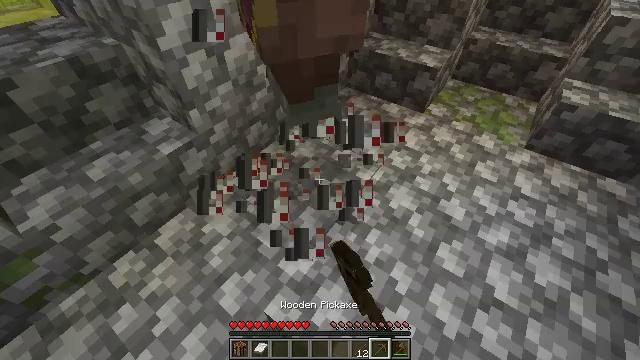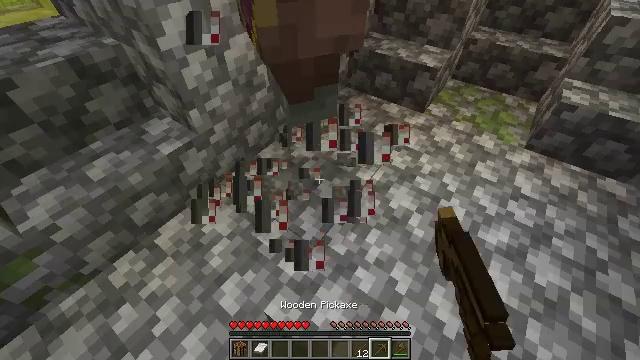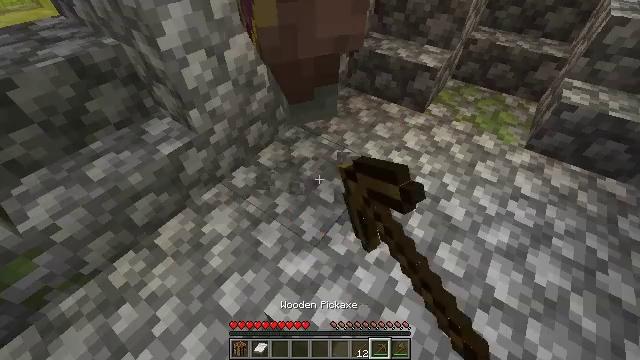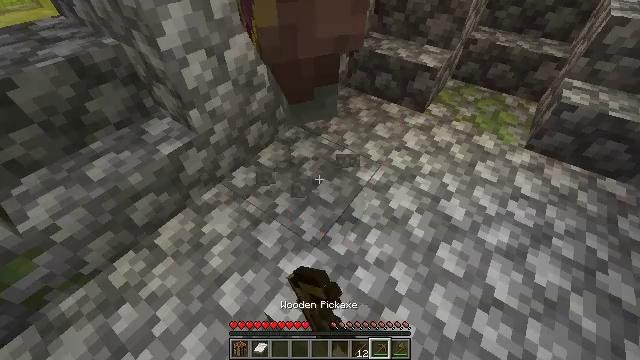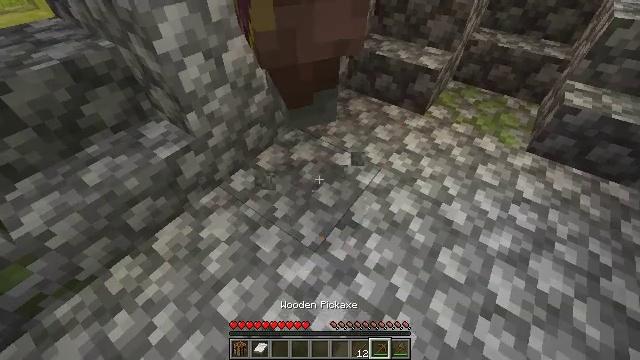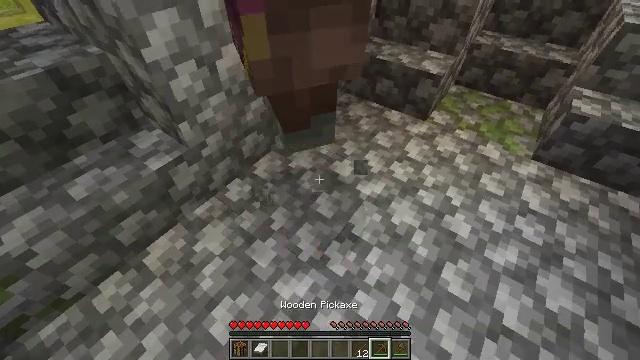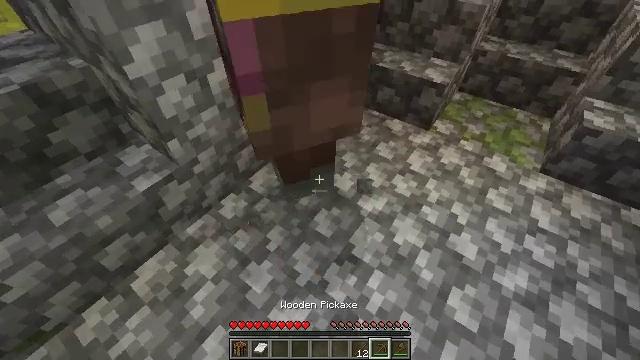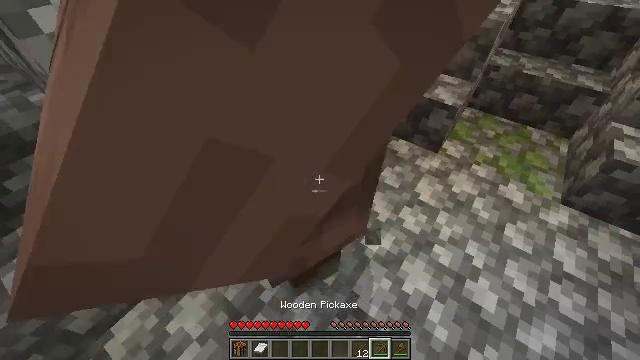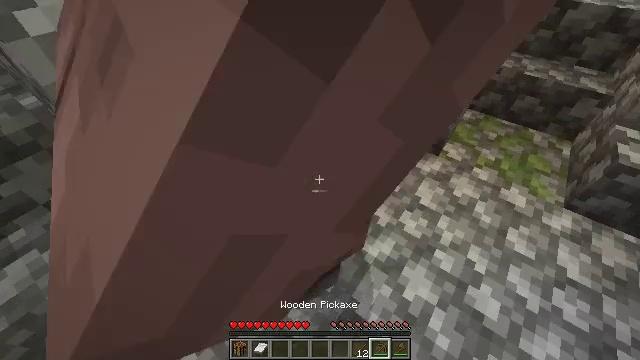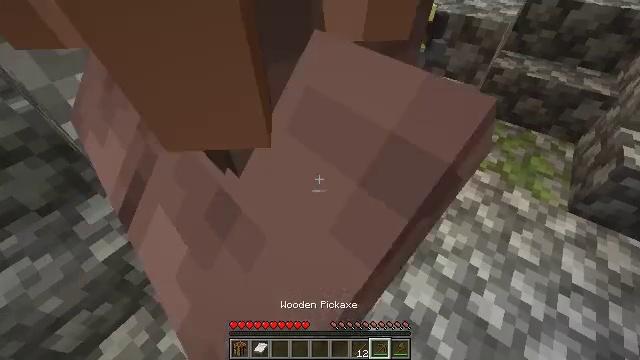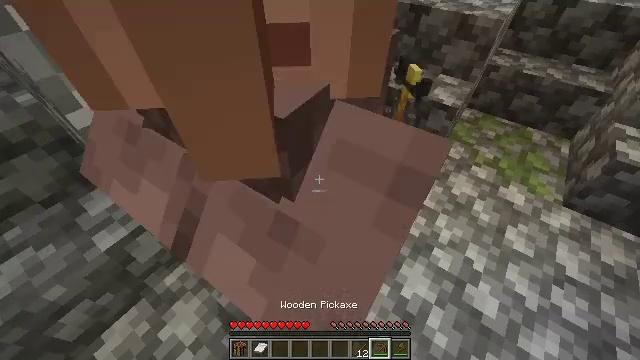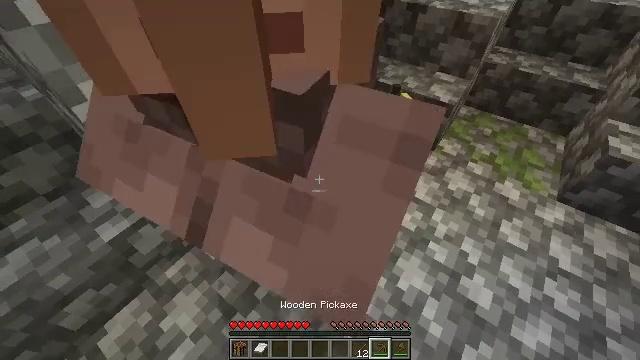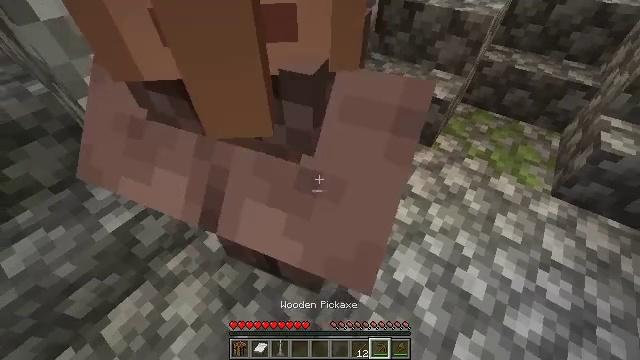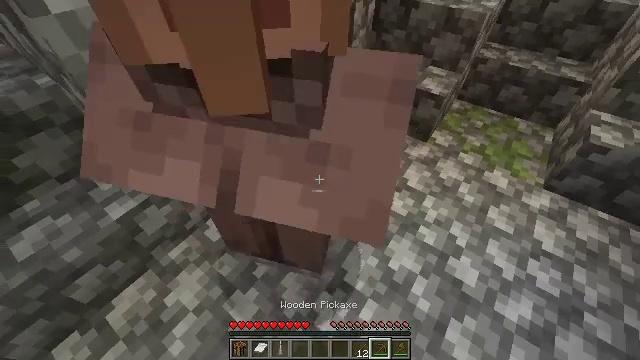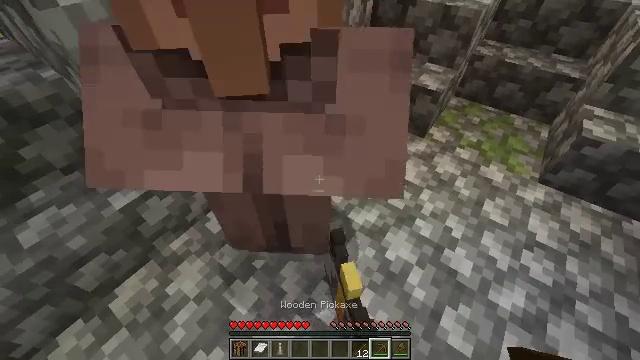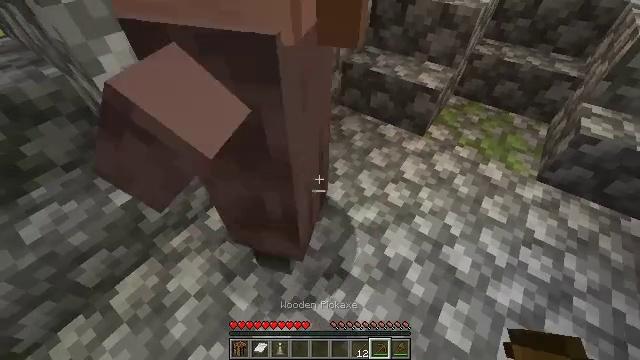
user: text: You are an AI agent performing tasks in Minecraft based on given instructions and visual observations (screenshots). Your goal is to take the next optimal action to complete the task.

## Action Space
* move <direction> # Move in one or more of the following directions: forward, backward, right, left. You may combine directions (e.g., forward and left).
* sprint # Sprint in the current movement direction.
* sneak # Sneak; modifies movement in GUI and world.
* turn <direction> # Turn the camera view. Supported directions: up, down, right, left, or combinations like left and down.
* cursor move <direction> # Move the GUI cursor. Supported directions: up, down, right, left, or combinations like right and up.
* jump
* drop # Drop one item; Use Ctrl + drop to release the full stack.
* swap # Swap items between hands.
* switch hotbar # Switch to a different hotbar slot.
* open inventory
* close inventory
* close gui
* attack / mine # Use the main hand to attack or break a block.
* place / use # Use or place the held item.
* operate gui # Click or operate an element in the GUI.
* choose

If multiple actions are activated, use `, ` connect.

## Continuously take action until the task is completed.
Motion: motion action
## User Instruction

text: Attack the cobblestone stairs to retrieve it.
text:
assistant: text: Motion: attack / mine
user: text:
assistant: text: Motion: attack / mine
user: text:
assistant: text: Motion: no_op
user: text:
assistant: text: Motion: move forward
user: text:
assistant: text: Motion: move forward
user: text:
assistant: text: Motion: move forward
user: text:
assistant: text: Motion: move forward
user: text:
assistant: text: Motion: no_op
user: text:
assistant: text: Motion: no_op
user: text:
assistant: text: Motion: no_op
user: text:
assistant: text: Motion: no_op
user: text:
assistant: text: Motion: no_op
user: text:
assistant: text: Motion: no_op
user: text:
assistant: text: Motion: no_op
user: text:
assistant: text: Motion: no_op
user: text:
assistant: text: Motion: no_op
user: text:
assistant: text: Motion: no_op
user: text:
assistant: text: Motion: move back
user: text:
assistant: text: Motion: move back
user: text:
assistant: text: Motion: move back, turn right and up
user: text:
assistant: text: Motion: turn right and up
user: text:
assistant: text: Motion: turn right and up
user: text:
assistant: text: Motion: turn right and up
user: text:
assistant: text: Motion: turn right and up
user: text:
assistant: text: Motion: turn right and up
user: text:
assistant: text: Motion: turn right and up
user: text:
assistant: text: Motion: no_op
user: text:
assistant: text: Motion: no_op
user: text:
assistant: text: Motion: no_op
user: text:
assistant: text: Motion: no_op